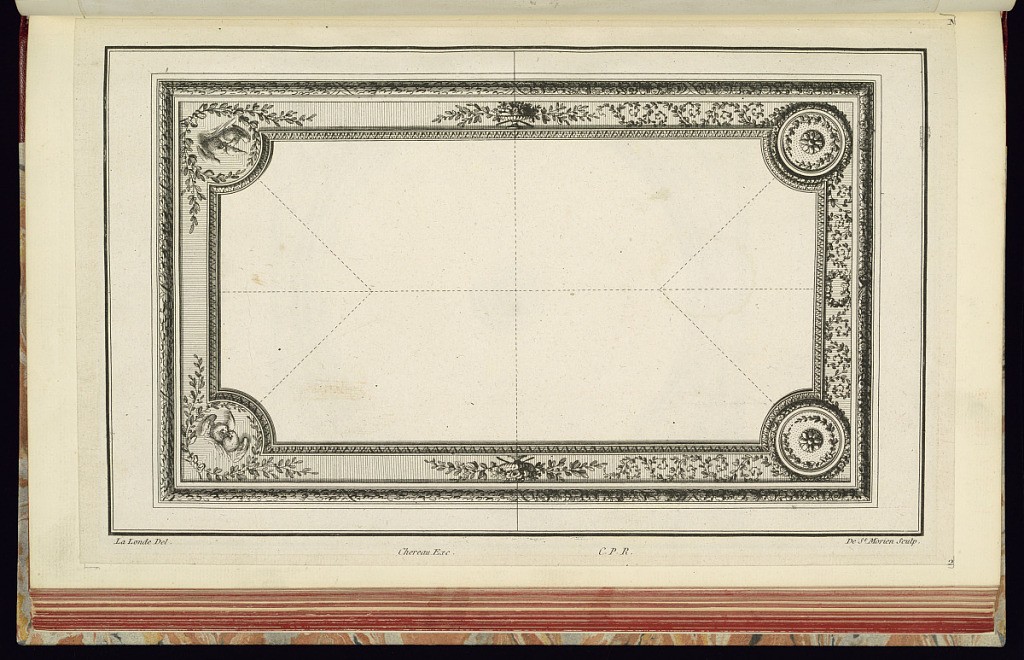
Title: Ceiling Design
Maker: Richard de Lalonde, French, active 1780–96
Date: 1785-1788
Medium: Etching on off-white laid paper
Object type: Print
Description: Rectangular ceiling design. The ceiling is split along the vertical axis to offer two designs. On the left, the frame of the ceiling features bands of bound leaves and lamb tongue, and paired doves in the corners. On the right, the frame has lamb tongue bands, scrolling leaves, flowers, and rosettes in corner rondels. The plate is signed and numbered.